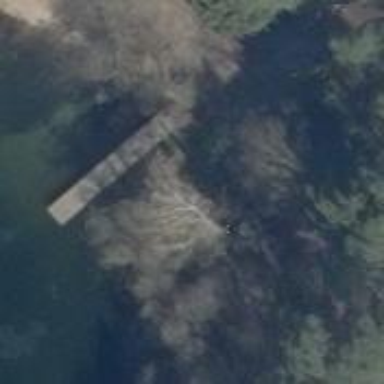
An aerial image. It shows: Man-made pier.